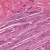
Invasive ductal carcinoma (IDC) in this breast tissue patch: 0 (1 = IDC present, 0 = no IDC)